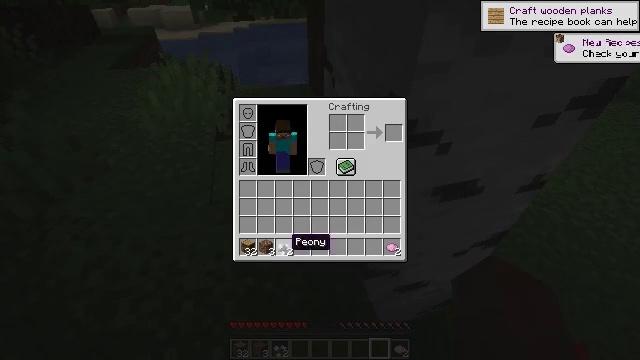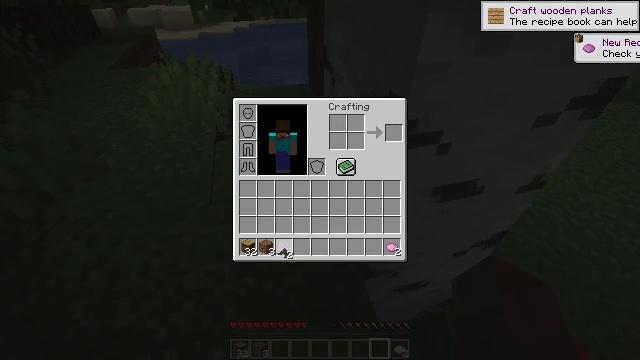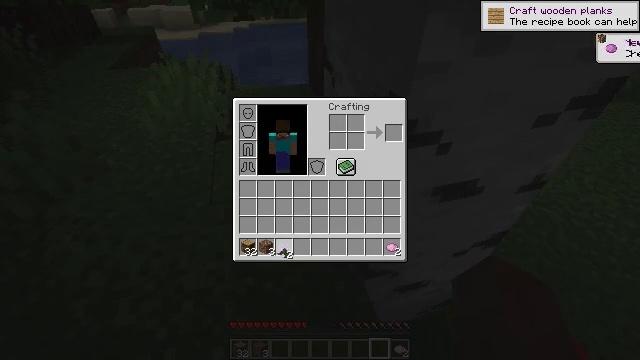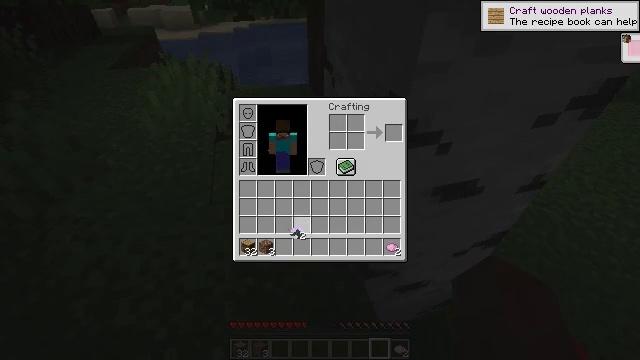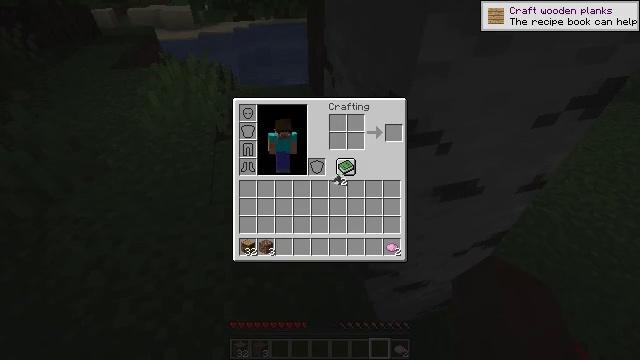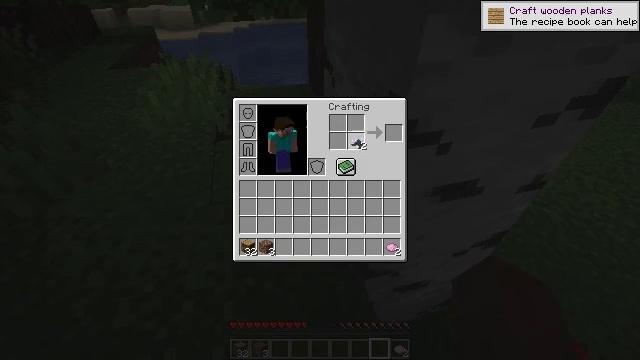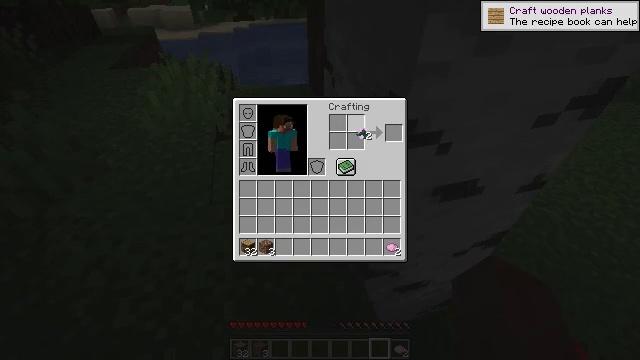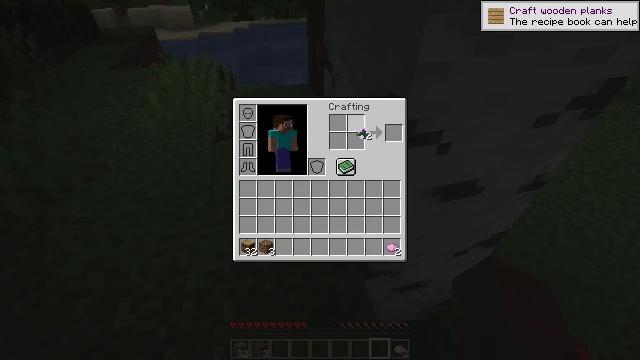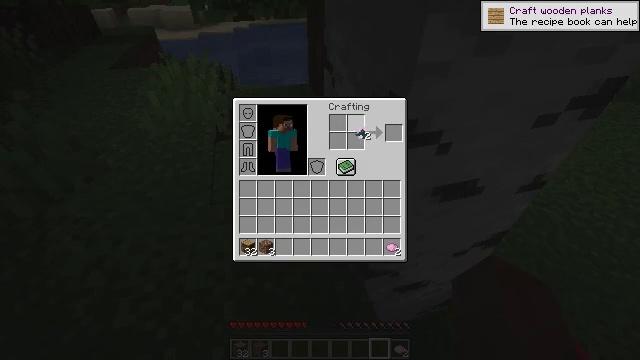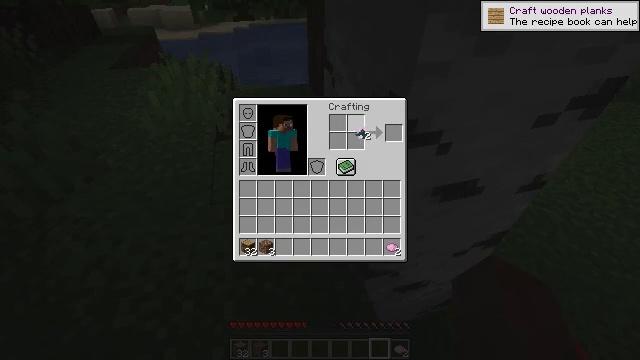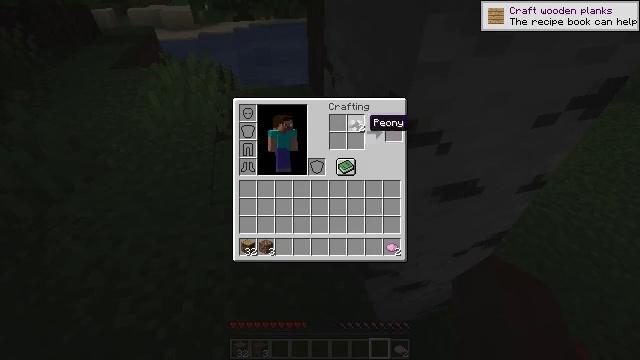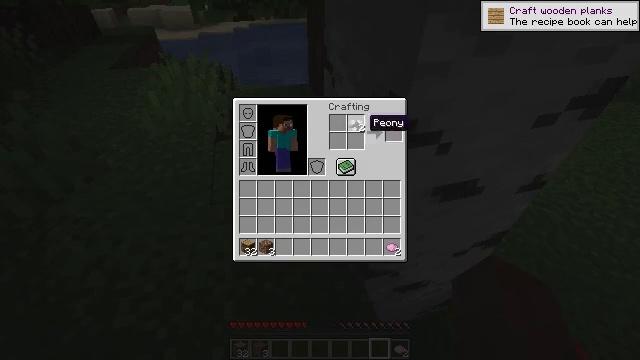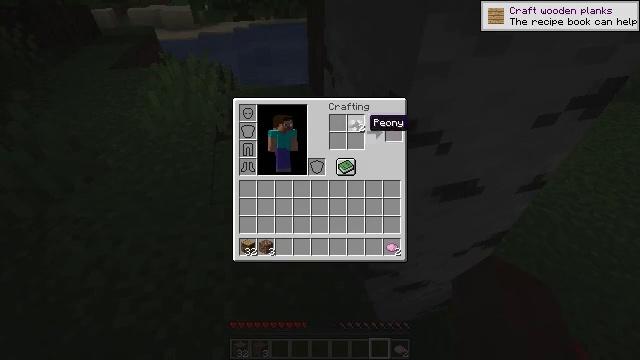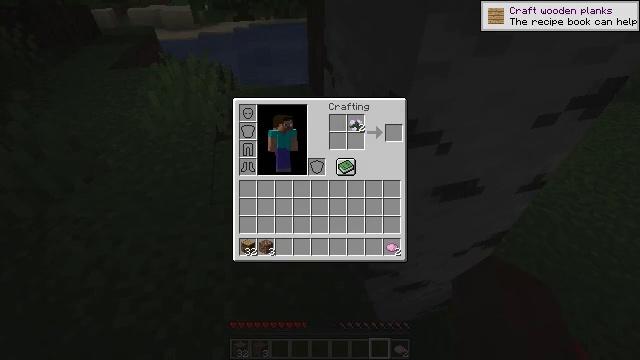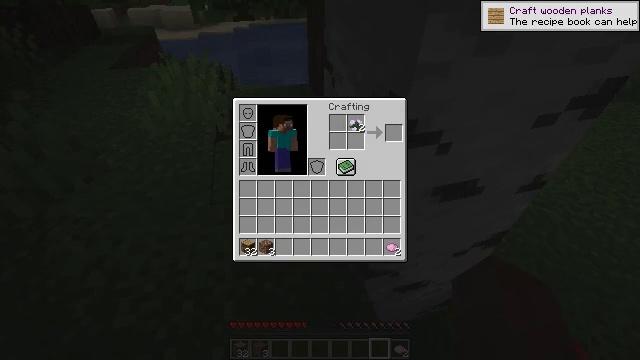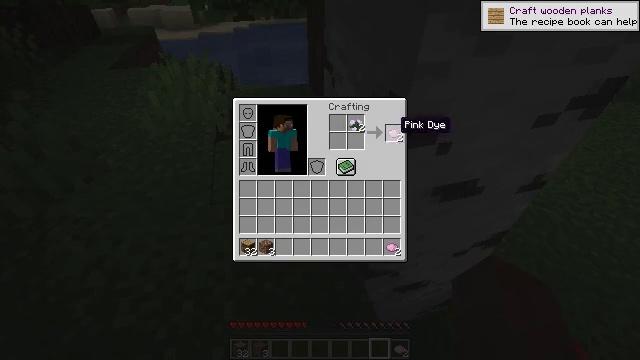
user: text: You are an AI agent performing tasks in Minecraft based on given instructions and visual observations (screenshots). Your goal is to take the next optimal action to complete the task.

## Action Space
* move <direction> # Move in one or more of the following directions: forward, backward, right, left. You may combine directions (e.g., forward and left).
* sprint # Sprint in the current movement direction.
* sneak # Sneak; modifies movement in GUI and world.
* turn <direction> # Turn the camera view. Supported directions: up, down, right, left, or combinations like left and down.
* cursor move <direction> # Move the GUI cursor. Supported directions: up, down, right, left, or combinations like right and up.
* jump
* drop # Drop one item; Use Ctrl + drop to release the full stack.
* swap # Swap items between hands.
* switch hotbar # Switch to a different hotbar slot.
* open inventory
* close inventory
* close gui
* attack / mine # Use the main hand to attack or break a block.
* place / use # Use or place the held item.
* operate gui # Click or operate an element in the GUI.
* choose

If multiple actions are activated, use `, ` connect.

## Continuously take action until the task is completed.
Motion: motion action
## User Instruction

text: Open the crafting table and craft pink dye.
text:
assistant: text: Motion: operate gui
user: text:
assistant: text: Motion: operate gui
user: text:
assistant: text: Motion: cursor move right and up, operate gui
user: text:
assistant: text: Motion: cursor move right and up
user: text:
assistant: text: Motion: cursor move right and up
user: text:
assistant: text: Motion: cursor move up
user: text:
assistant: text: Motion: no_op
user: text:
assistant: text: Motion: operate gui
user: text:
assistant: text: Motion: operate gui
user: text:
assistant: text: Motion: no_op
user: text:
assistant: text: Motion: no_op
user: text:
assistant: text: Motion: sneak
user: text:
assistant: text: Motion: sneak, cursor move right
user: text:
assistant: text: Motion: sneak, cursor move right
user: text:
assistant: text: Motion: sneak, cursor move right
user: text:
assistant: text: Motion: sneak
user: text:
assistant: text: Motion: sneak, operate gui
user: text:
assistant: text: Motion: sneak, operate gui
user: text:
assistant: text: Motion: sneak, operate gui
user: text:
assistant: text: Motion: sneak
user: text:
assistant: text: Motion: sneak
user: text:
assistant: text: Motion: sneak